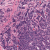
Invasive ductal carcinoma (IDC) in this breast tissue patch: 1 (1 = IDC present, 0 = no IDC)